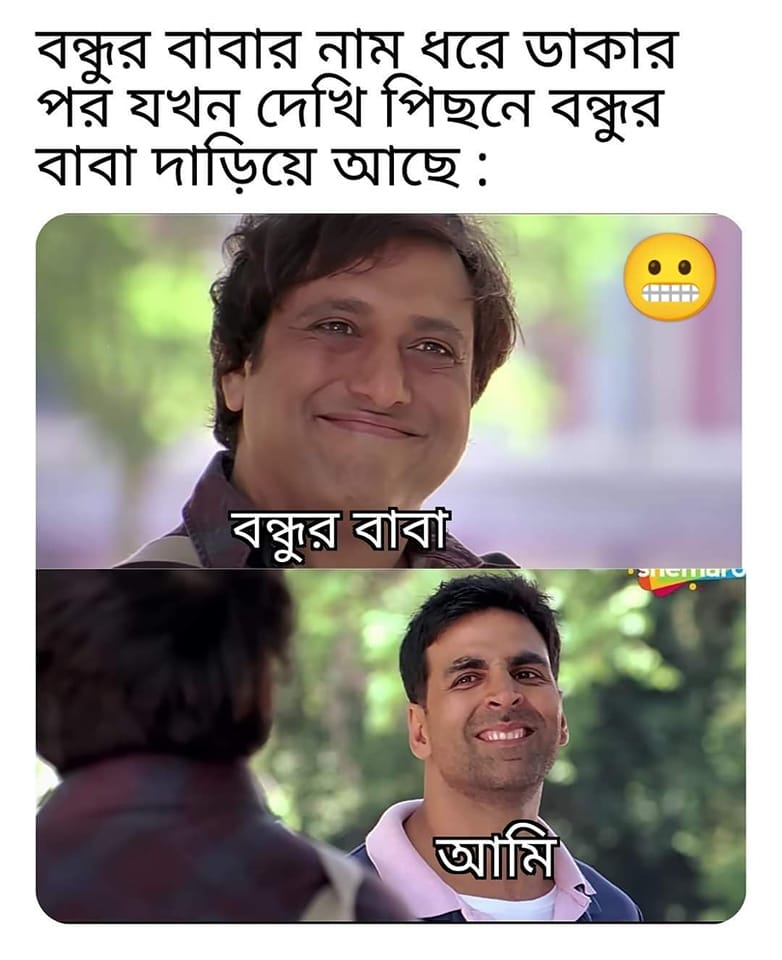
Caption: বন্ধুর বাবার নাম ধরে ডাকার পর যখন দেখি পিছনে বন্ধুর বাবা দাঁড়িয়ে আছে   বন্ধুর বাবা    আমি
Label: non-hate